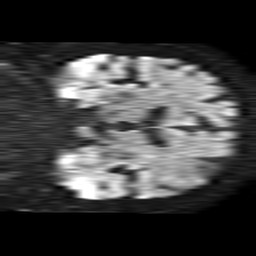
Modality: TRACE
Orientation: coronal
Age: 79
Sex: male
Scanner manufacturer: philips
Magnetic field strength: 1.5 T
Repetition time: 4.6 s
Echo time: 0.08517 s